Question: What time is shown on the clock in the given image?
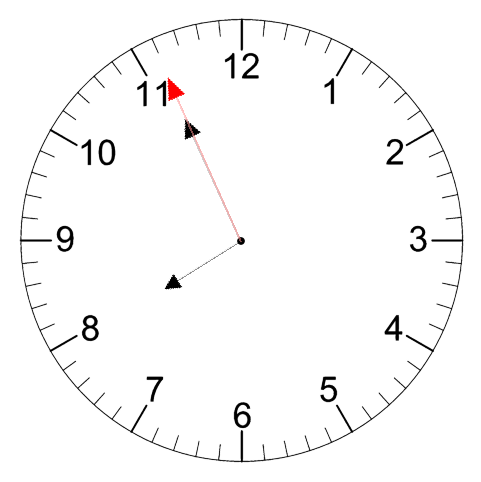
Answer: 07:55:56